Field crop: tomato
Growth stage: 1
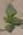
Species: solanum